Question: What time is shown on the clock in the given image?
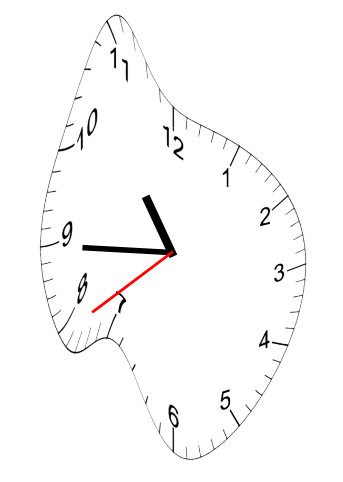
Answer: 10:44:39